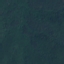
Label: Forest